Question: Basically, I can't find a workable URI for the EGit Clone Git Repository dialog.

Using protocol git, just as from my command-line clone operation, I've tried various URIs with unsatisfactory results. Sometimes, I can't click the Next button:
'''
git://af-blackpearl.site
git:af-blackpearl.site:myproject
'''
In other cases, I try (and I can click the Next button):
'''
git:af-blackpearl.site/myproject[.git] (with or without extension)
'''
but, I get:
'''
Cannot list the available branches.
Reason:
git:af-blackpearl.site/rest-server:ProxyHTTP: java.io.IOException:
proxy error: Service Unavailable
'''
When I try:
'''
git://af-blackpearl.site/myproject[.git] (with or without extension)
git://af-blackpearl.site/
'''
I always get something like:
'''
Cannot list the available branches.
Reason:
git://af-blackpearl.site/myproject: Connection refused
'''
Many thanks for any suggestion to follow up on.
- - - -
This question is specifically about using the EGit (Eclipse plug-in) dialog. It is not about Git, using Git or even installing the plug-in--all of which do not seem troublesome. Simply, I've long been using Git from the command line and am just trying to use the Eclipse-Git integration now.
In , I have a line:
'''
xxx.xxx.xxx.xxx af-blackpearl.site
'''
for our local Git remote repository. Though I administer Git via a project, the (physical, filesystem) path to the project I'd like to clone on af-blackpearl.site is
From the command line, I'm used to cloning it from origin thus with consistent success:
'''
$ git clone git:af-blackpearl.site:myproject
'''
Despite looking at the EGit (Google-hosted) documentation and much Googling, I'm having trouble adapting this to the EGit Clone Git Repository dialog (reached thus):
'''
File -> Import... -> Git -> Projects from Git -> Clone
'''
Connection to remote:
'''
russ@russ-elite-book:~> ssh git@af-blackpearl.site
PTY allocation request failed on channel 0
hello russ, the gitolite version here is v2.0.1-2-g836faf9
the gitolite config gives you the following access:
R W NavigationServlet
R W gitolite-admin
R W ivysample
R W myproject
R W seam-catch
Connection to af-blackpearl.site closed.
'''
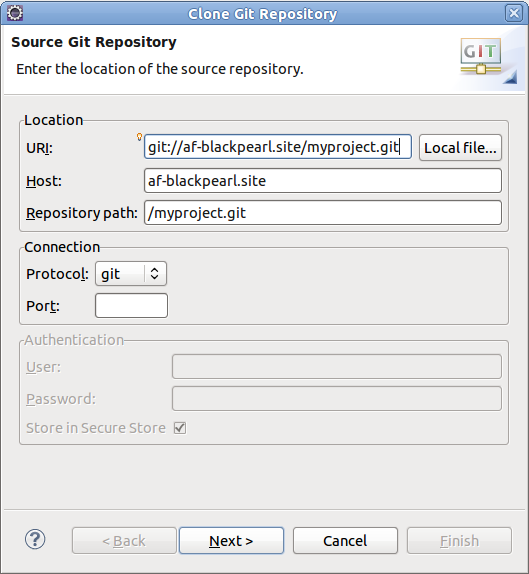
Answer: If you are using the SSH protocol (I saw you use "ssh git@af-blackpearl.site"), you should choose "ssh" in protocol. The repository name is myproject (no '.git' part)